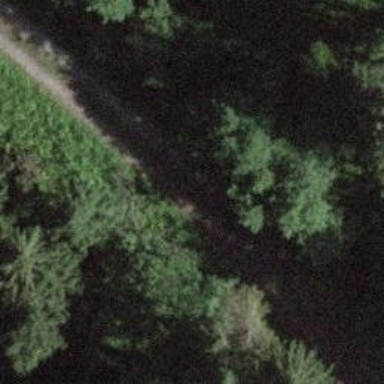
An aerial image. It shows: Track with grade 3 tracktype.